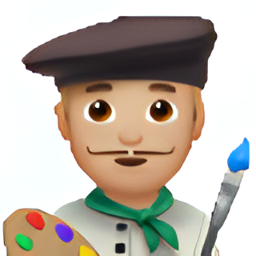
Name: male artist type 3
Emoji: 👨🏼‍🎨
Group: People & Body
Sub-group: person-role